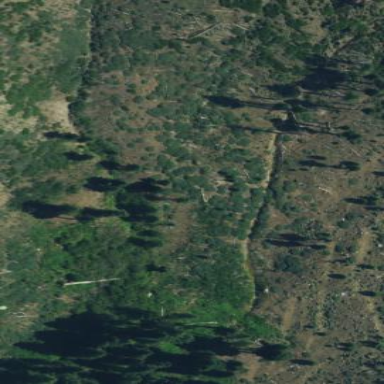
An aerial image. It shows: Evergreen needle-leaved woodland.